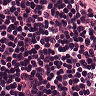
Metastatic tissue present: no